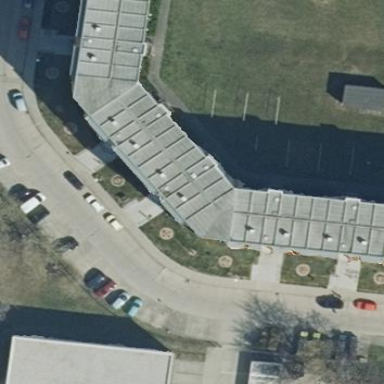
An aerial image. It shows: Group of apartments with flat roofs. The roofs are oriented along the building and have gray color. They are constructed with tar paper material.